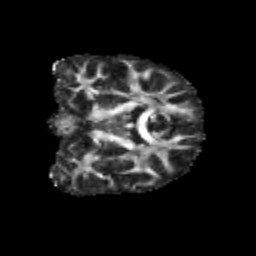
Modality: FA
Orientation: coronal
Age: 11
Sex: male
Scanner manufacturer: siemens
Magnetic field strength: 3 T
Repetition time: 3.8 s
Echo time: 0.07 s